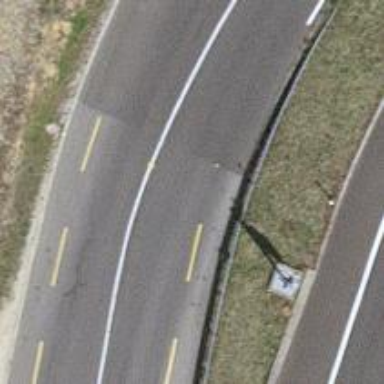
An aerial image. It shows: Primary highway with dedicated lane for cyclists.